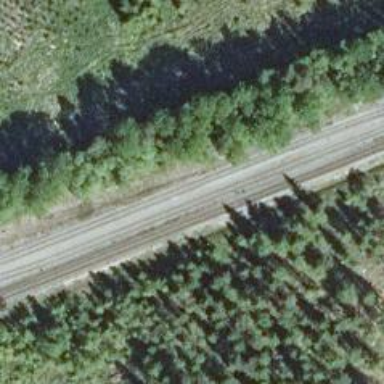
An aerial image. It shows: Railway junction.